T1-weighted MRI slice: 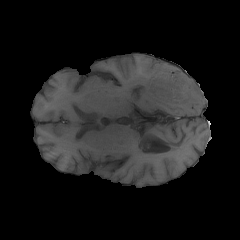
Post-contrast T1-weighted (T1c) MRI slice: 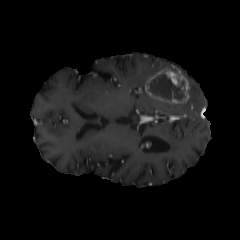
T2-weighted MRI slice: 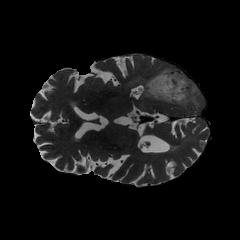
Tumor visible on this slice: yes